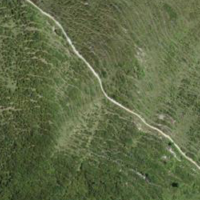
EUNIS habitat code: 23
Species observed at this site:
Parnassia palustris